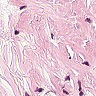
Metastatic tissue present: no